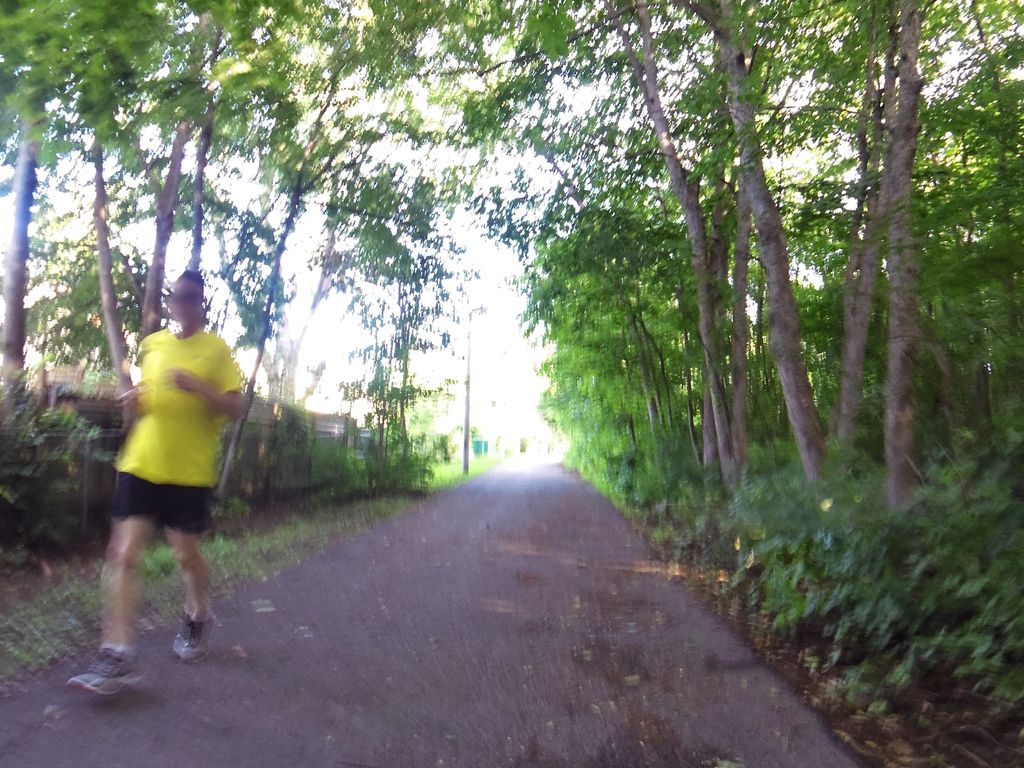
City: ottawa-gatineau